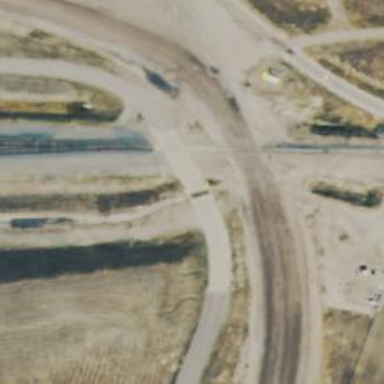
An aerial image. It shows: Level crossing along the railway.